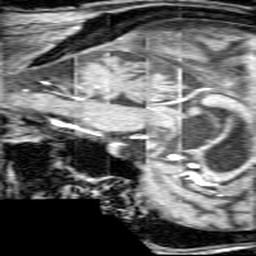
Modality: angio
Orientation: sagittal
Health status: ill
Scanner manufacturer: siemens
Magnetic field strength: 1.5 T
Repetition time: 0.039 s
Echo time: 0.00502 s